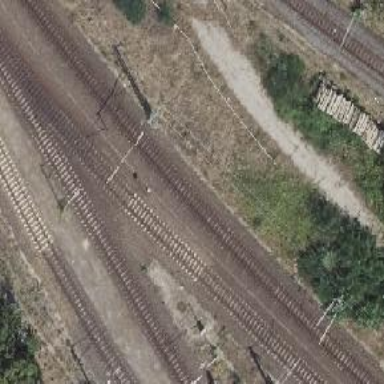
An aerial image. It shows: Railway track with electrified contact lines. This is siding track.